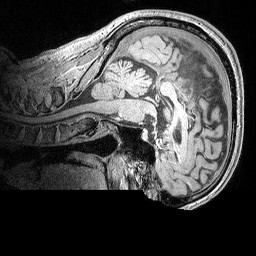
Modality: MP2RAGE
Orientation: sagittal
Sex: male
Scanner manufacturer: siemens
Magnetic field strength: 3 T
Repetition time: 5 s
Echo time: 0.00292 s